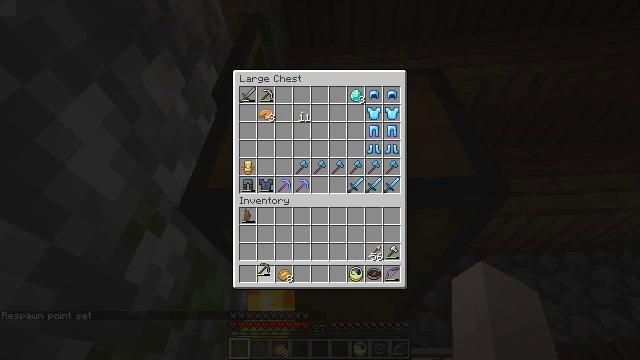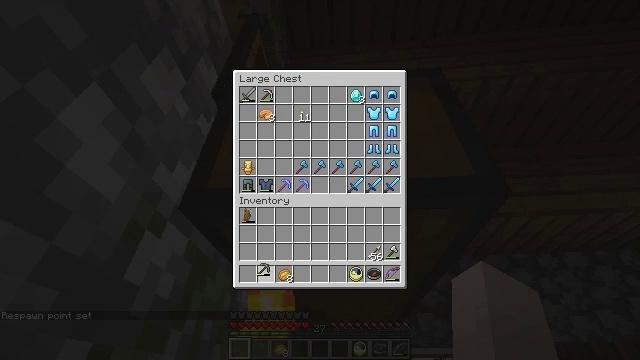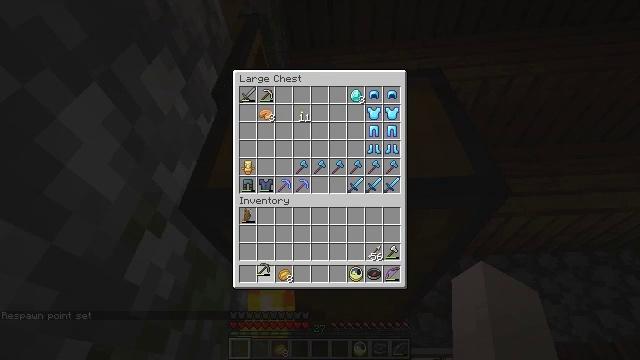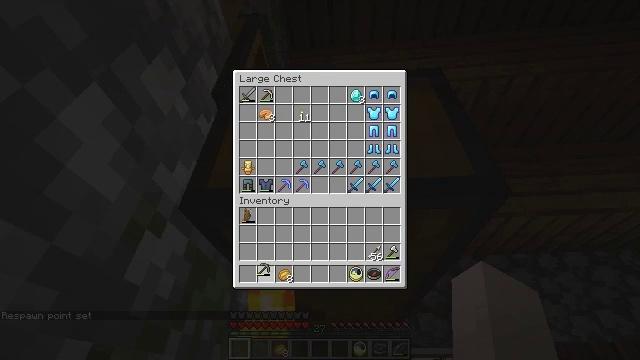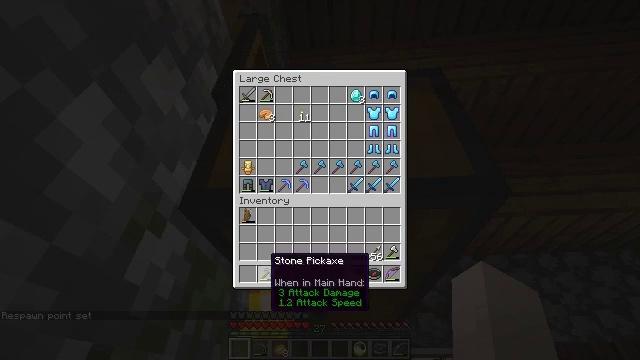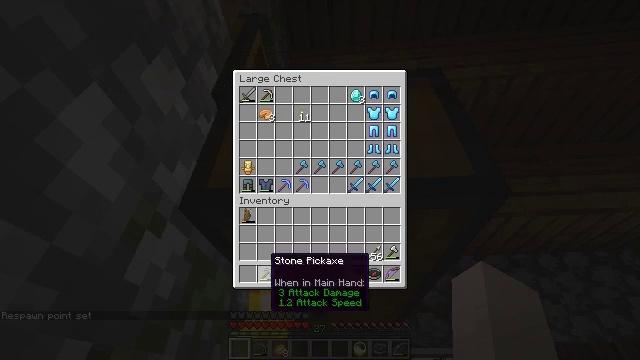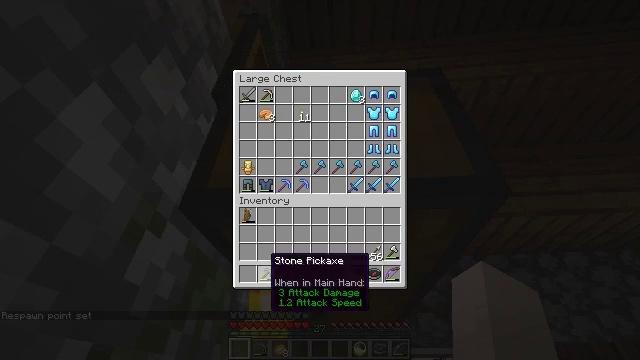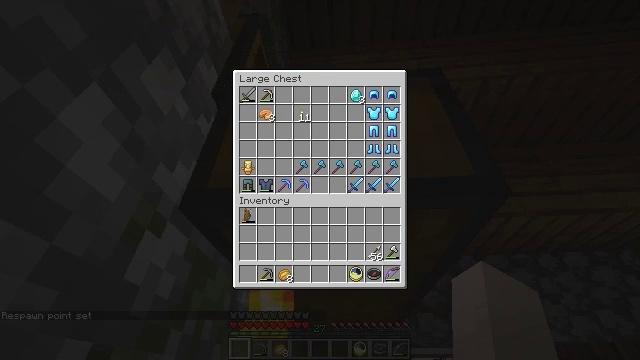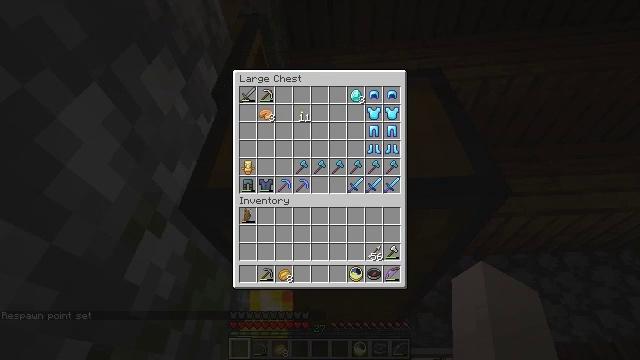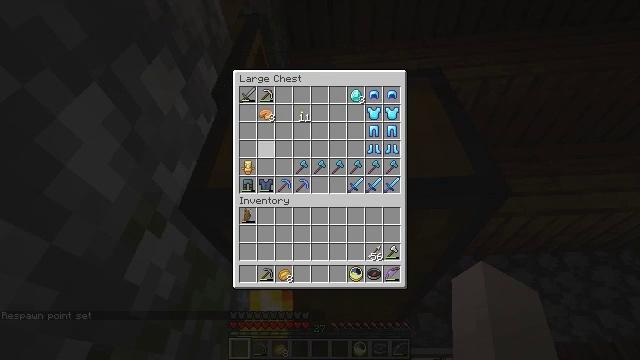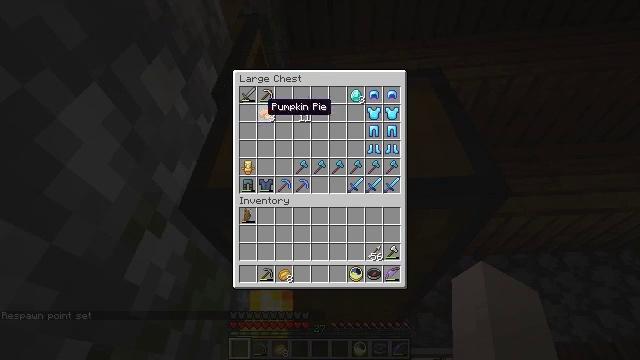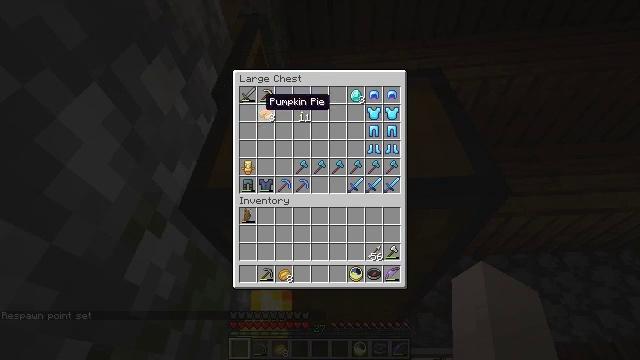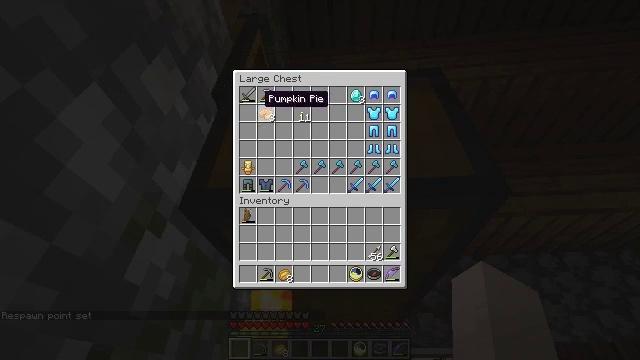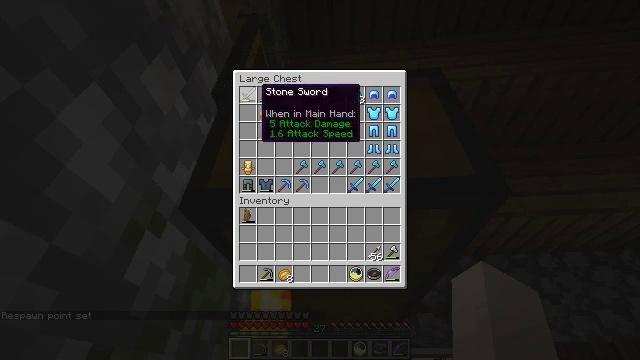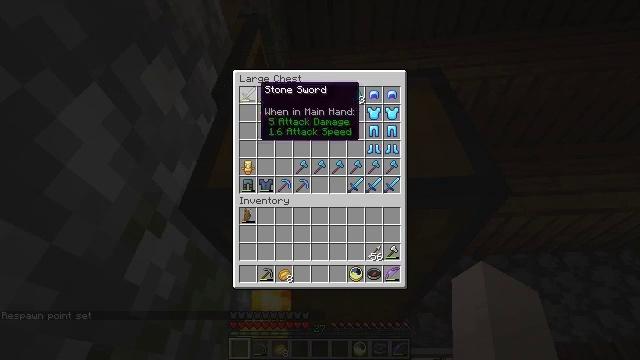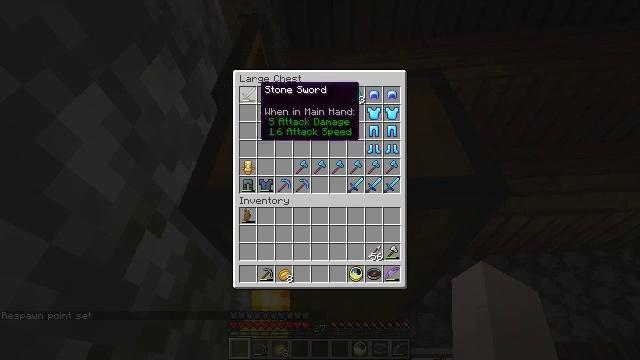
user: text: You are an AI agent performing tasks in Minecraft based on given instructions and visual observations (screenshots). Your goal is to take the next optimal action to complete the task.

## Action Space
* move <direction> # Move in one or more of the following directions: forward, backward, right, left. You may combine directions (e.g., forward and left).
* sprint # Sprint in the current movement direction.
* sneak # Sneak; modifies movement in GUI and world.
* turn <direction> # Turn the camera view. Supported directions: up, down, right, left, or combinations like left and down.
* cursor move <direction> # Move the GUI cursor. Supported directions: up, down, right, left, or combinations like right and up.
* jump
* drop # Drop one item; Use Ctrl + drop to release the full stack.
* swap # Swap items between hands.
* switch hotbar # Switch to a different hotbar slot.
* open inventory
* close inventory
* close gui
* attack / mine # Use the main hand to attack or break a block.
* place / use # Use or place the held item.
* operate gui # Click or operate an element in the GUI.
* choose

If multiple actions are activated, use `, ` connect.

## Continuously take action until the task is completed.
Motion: motion action
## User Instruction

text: Remove the white bed from its place.
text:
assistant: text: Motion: operate gui
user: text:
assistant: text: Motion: operate gui
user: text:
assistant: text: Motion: operate gui
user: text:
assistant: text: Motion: no_op
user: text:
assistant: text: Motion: no_op
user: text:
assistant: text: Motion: no_op
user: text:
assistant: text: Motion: cursor move up
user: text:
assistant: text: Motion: cursor move up
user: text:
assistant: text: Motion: cursor move up
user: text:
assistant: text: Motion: cursor move up
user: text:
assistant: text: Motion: no_op
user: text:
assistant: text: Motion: no_op
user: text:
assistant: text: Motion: cursor move up
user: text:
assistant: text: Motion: no_op
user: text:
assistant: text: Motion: no_op
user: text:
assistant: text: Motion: operate gui
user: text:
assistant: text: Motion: operate gui
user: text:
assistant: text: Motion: operate gui
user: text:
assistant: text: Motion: no_op
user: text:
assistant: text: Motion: cursor move down
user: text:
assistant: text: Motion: cursor move down
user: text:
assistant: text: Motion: cursor move down
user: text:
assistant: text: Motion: cursor move down
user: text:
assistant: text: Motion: cursor move down
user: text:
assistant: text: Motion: cursor move down
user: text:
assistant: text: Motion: no_op
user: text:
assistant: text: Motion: no_op
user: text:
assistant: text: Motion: operate gui
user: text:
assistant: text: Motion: operate gui
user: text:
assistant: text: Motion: operate gui